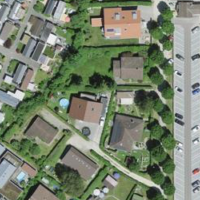
EUNIS habitat code: 54
Species observed at this site:
Certhia brachydactyla
Allium ursinum
Tachybaptus ruficollis
Corvus corone
Podiceps cristatus
Turdus philomelos
Fulica atra
Dendrocopos major
Convallaria majalis
Buteo buteo
Sylvia atricapilla
Phylloscopus collybita
Larus michahellis
Gallinula chloropus
Cygnus olor
Erithacus rubecula
Pica pica
Phoenicurus ochruros
Sitta europaea
Garrulus glandarius
Picus viridis
Corvus corax
Acrocephalus scirpaceus
Periparus ater
Cyanistes caeruleus
Anas platyrhynchos
Sturnus vulgaris
Chloris chloris
Troglodytes troglodytes
Fringilla coelebs
Passer domesticus
Carduelis carduelis
Columba palumbus
Turdus merula
Phalacrocorax carbo
Parus major
Hirundo rustica
Milvus migrans
Milvus milvus
Phylloscopus trochilus
Delichon urbicum